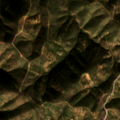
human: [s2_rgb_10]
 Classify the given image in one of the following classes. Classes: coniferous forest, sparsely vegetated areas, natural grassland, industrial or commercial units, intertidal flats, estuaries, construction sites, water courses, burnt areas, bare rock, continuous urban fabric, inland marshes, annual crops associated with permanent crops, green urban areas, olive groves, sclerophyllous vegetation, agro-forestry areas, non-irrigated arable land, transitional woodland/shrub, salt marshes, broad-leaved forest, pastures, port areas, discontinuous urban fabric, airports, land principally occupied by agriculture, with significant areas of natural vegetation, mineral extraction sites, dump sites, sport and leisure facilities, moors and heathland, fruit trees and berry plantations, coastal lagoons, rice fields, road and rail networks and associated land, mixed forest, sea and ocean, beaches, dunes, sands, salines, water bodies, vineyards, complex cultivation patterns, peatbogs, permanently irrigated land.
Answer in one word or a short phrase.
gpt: land principally occupied by agriculture, with significant areas of natural vegetation, sclerophyllous vegetation